Question: How could I make an actionbar to have logo in the center and two action items on sides like this?

I will be using ActionBar Sherlock.
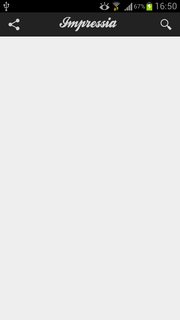
Answer: As I noted in a comment, I am not exactly sure if any of this would change with ABS (I'm sure not much would), but with the standard Action Bar you can load a custom layout .xml for your action bar title. For example, you could have action_bar_title.xml:
'''
<?xml version="1.0" encoding="utf-8"?>
<RelativeLayout xmlns:android="http://schemas.android.com/apk/res/android"
android:layout_width="match_parent"
android:layout_height="match_parent"
android:background="@drawable/your_desired_background" >
<TextView
android:id="@+id/title"
android:layout_width="wrap_content"
android:layout_height="wrap_content"
android:layout_centerInParent="true"
android:maxLines="1"
android:ellipsize="end"
android:text="@string/app_name"
android:textAppearance="?android:attr/textAppearanceMedium"/>
</RelativeLayout>
'''
Then, in your Activity, you would want to call a method like this in onCreate():
'''
private void setupActionBar() {
ActionBar ab = getActionBar();
ab.setDisplayShowCustomEnabled(true);
ab.setDisplayShowTitleEnabled(false);
ab.setIcon(R.drawable.your_left_action_icon);
LayoutInflater inflator = (LayoutInflater) this
.getSystemService(Context.LAYOUT_INFLATER_SERVICE);
View v = inflator.inflate(R.layout.action_bar_title, null);
TextView titleTV = (TextView) v.findViewById(R.id.title);
Typeface font = Typeface.createFromAsset(getAssets(),
"fonts/your_custom_font.ttf");
titleTV.setTypeface(font);
ab.setCustomView(v);
ab.setHomeAsUpEnabled(true);
}
'''
To take control of the left action item, you could do this in your Activity:
'''
@Override
public boolean onOptionsItemSelected(MenuItem item) {
switch (item.getItemId()) {
case R.id.yourRightActionItem:
//do something
return true;
case android.R.id.home: //<-- this will be your left action item
// do something
return true;
default:
return super.onOptionsItemSelected(item);
}
}
'''
Of course, make sure you also do the other necessary setups for the Action items in your menu xml's as well. This will be for any right-sided action items.
Edit: Just saw in another comment you said that title would be an image. If that's the case, just replace the TextView I used in my example with your ImageView, and disregard the font customization code in the setupActionBar() method.
Edit2: I updated my Java code. You will need to do ab.setHomeAsUpEnabled(true), and then have a custom theme to implement an invisible (or perhaps @null although I don't know if Android will accept that) drawable for the home as up indicator. See here (taken from answer <URL>
'''
<style name="Theme.MyFancyTheme" parent="android:Theme.Holo">
<item name="android:homeAsUpIndicator">@drawable/my_fancy_up_indicator</item>
<!-- or you could try @null -->
</style>
'''